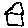
Label: house